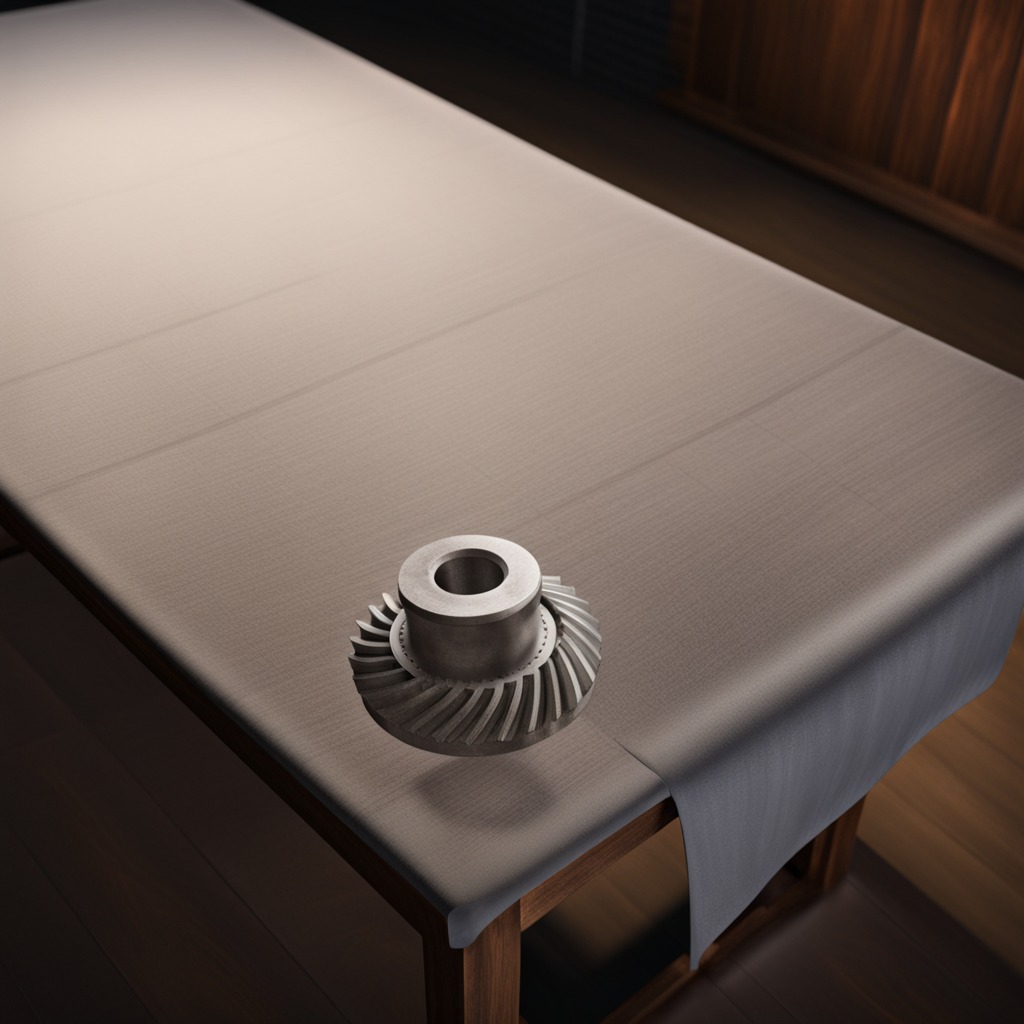
A steel gear with teeth is lying on the wooden table.